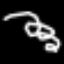
Label: squiggle